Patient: sex M, age 60
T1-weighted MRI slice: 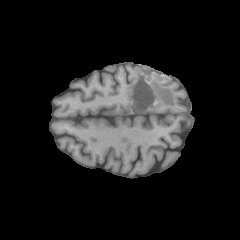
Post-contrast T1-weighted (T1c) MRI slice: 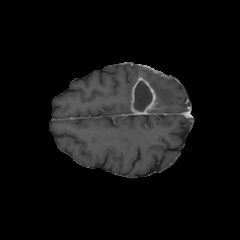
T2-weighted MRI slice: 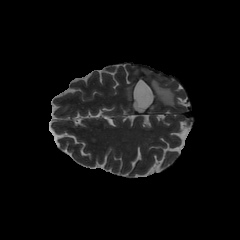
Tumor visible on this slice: yes
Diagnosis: Glioblastoma, IDH-wildtype
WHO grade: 4